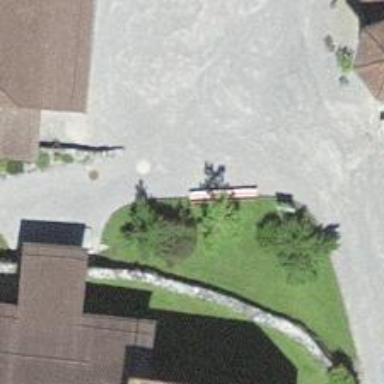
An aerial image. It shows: Bench for seating.